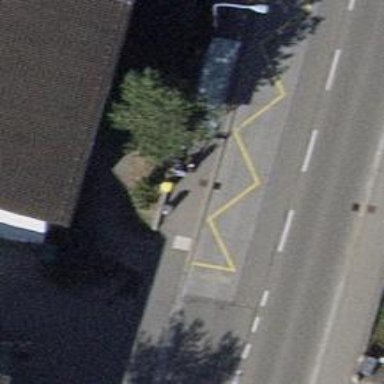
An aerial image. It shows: Post box is visible.